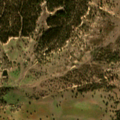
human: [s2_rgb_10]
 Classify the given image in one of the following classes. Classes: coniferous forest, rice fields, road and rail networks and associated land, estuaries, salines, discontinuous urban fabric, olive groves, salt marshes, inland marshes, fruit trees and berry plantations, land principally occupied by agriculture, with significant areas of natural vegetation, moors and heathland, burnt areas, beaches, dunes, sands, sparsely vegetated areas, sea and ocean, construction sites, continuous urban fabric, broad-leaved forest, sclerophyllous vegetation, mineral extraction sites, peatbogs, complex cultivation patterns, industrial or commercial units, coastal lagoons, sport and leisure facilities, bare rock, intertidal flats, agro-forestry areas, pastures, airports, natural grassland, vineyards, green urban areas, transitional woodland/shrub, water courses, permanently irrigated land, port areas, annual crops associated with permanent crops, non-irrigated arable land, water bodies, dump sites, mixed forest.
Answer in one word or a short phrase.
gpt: pastures, agro-forestry areas, broad-leaved forest